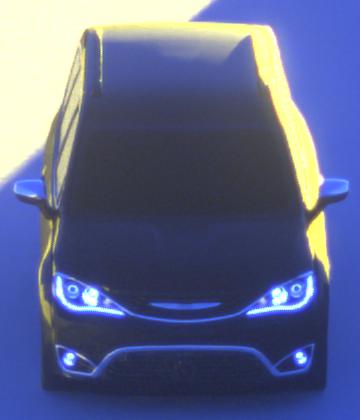
Make: Chrysler
Model: Pacifica
Detailed model: -
Model produced from: 2016
Model produced until: 2020
Doors: 5
Color: black
Road condition: dry road
Daytime: sunrise or sunset
Contrast: high contrast